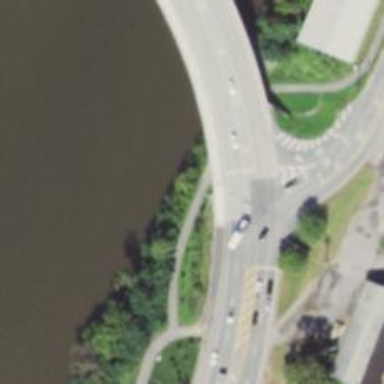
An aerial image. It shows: Cycleway.